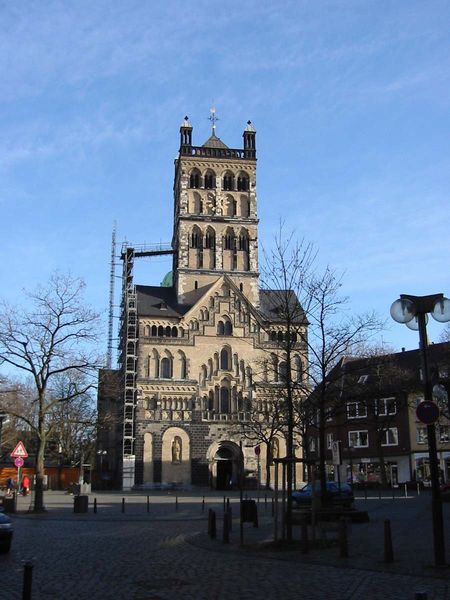
Titel: Quirinus-Münster in Neuss (St. Quirin)
Künstler: Wolbero
Standort: Neuss, Quirinus-Münster (EU - D - NRW)
Schlagwörter: baum, blau, himmel, bäume, kirchturm, stadt, fenster, lampe, laterne, strasse, dach, gebäude, haus, wand, stein, steine, kirche, leuchte, rund, turm, skulptur, ansicht, fassade, pflaster, giebel, formen, winter, platz, auto, uhr, galerie, pfosten, foto, fotografie, bögen, schild, gerüst, kreuz, türmchen, rathaus, portal, klinker, putz, romanik, straßenlaterne, historismus, geschosse, fotographie, kandelaber, westwerk, tourismus, verkehrsschild, restaurierung, gegliedert, lanpe, kreuy